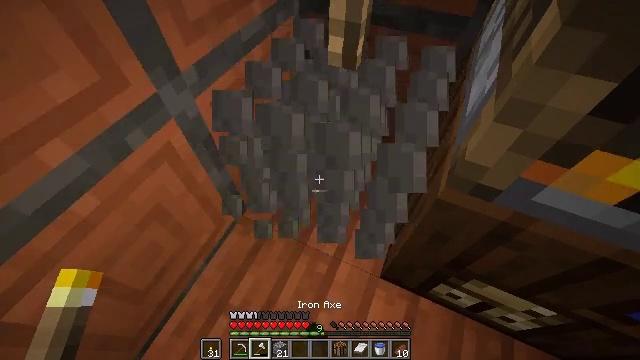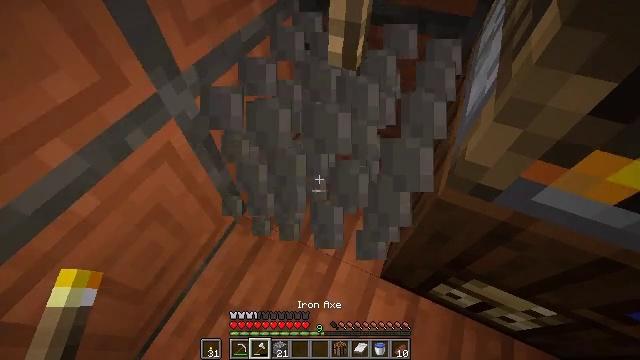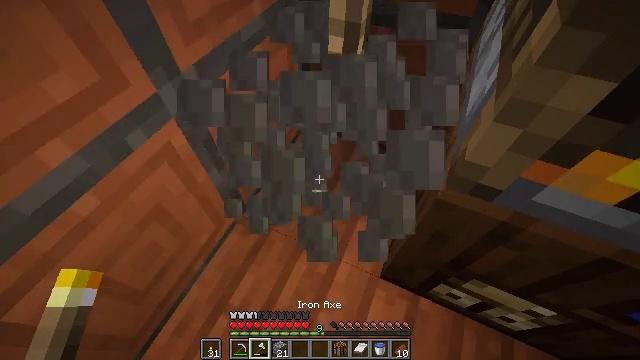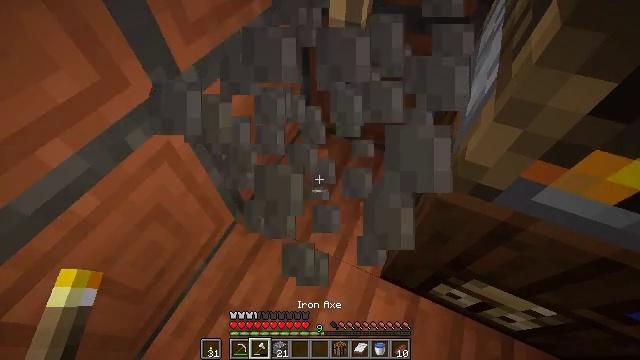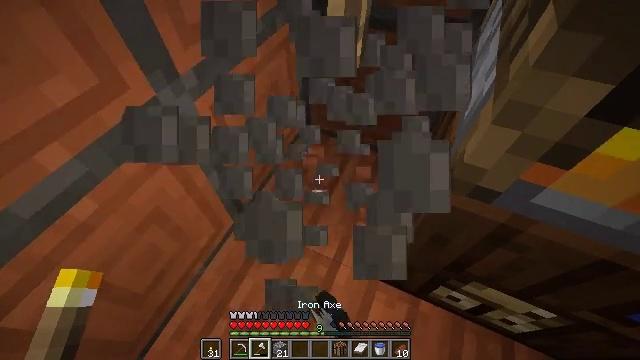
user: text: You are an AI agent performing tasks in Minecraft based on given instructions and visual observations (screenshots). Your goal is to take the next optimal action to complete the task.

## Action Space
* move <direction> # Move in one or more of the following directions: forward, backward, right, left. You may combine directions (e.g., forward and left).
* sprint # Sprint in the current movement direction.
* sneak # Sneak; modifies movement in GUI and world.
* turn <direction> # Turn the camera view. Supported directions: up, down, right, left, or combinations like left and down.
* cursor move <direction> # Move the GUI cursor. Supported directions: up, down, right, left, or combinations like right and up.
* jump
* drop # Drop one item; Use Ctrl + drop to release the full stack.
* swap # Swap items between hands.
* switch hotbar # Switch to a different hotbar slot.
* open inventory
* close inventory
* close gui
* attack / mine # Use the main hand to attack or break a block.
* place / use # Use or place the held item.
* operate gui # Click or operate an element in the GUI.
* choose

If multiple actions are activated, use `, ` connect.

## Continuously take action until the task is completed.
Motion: motion action
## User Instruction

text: Break the acacia wood to collect it.
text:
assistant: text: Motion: attack / mine
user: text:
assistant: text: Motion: attack / mine
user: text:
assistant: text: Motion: attack / mine
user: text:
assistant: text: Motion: attack / mine
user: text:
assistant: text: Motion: no_op